Question: here is my activity code:-
'''
class event_images : AppCompatActivity() {
private var recyclerView: RecyclerView? = null
private var imageAdapter: Imageadapter? = null
private var img1: MutableList? = null
override fun onCreate(savedInstanceState: Bundle?) {
super.onCreate(savedInstanceState)
setContentView(R.layout.activity_event_images)
recyclerView = event_images
recyclerView?.setHasFixedSize(true)
recyclerView?.layoutManager = LinearLayoutManager(baseContext)
img1 = ArrayList()
imageAdapter = baseContext?.let { Imageadapter(it, img1 as ArrayList, true) }
recyclerView?.adapter = imageAdapter
val wimagesRef = FirebaseDatabase.getInstance().getReference().child("events")
e_imagesRef.addValueEventListener(object : ValueEventListener {
override fun onDataChange(dataSnapshot: DataSnapshot) {
for (snapshot in dataSnapshot.children){
val image = snapshot.getValue(IMG::class.java)
if (image != null){
event_images.visibility = View.VISIBLE
(img1 as ArrayList)?.add(image)
}
}
}
override fun onCancelled(error: DatabaseError) {
}
})
}
}
'''
here is adapter code:-
'''
class Imageadapter (private var mContext: Context,
private var mimages: List,
private var isActivity: Boolean = false) : RecyclerView.Adapter<Imageadapter.ViewHolder>() {
override fun onCreateViewHolder(parent: ViewGroup, viewType: Int): Imageadapter.ViewHolder {
val view = LayoutInflater.from(mContext).inflate(R.layout.images_adapter, parent, false)
return Imageadapter.ViewHolder(view)
}
override fun onBindViewHolder(holder: Imageadapter.ViewHolder, position: Int) {
val imageid = mimages[position]
Picasso.get().load(imageid.getImageUrl()).into(holder.ImageIv)
holder.Datetv.text = imageid.getDate()
holder.Venuetv.text = imageid.getVenue()
}
override fun getItemCount(): Int {
return mimages.size
}
class ViewHolder(itemView: View) : RecyclerView.ViewHolder(itemView) {
var ImageIv: ImageView = itemView.image_ret
var Datetv: TextView = itemView.date_ret
var Venuetv: TextView = itemView.venue_ret
}
'''
here is my model code:-
'''
class IMG {
private var ImageUrl: ImageView = ""
private var date: String = ""
private var venue: String = ""
constructor()
constructor(ImageUrl: ImageView,
date: String,
venue: String){
this.ImageUrl = ImageUrl
this.date= date
this.venue = venue
}
fun getDate(): String
{
return date
}
fun setDate(Date: String){
this.date = Date
}
fun getImageUrl(): String {
return ImageUrl
}
fun setImageUrl(ImageUrl: String){
this.ImageUrl = ImageUrl
}
fun getVenue(): String
{
return venue
}
fun setVenue(Venue: String){
this.venue = Venue
}
}
'''
The error my project is:-
> com.google.firebase.database.DatabaseException: Can't convert object of type java.lang.String to type com.example.events.Model.IMG at com.google.firebase.database.core.utilities.encoding.CustomClassMapper.convertBean(CustomClassMapper.java:436) at com.google.firebase.database.core.utilities.encoding.CustomClassMapper.deserializeToClass(CustomClassMapper.java:232) at com.google.firebase.database.core.utilities.encoding.CustomClassMapper.convertToCustomClass(CustomClassMapper.java:80) at com.google.firebase.database.DataSnapshot.getValue(DataSnapshot.java:203) at com.example.events.event_images$onCreate$2.onDataChange(event_images.kt:38) at com.google.firebase.database.core.ValueEventRegistration.fireEvent(ValueEventRegistration.java:75) at com.google.firebase.database.core.view.DataEvent.fire(DataEvent.java:63) at com.google.firebase.database.core.view.EventRaiser$1.run(EventRaiser.java:55) at android.os.Handler.handleCallback(Handler.java:938) at android.os.Handler.dispatchMessage(Handler.java:99) at android.os.Looper.loop(Looper.java:246) at android.app.ActivityThread.main(ActivityThread.java:8633) at java.lang.reflect.Method.invoke(Native Method) at com.android.internal.os.RuntimeInit$MethodAndArgsCaller.run(RuntimeInit.java:602) at com.android.internal.os.ZygoteInit.main(ZygoteInit.java:1130)
the snapshot of the db is:-

I don't know how solve this error.
Can someone help me solving this problem?
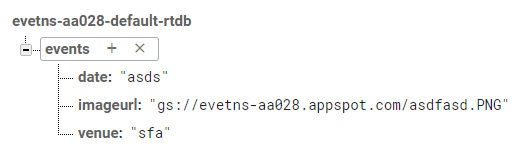
Answer: This means that the database encountered a single string property, where your code said it should expect an entire 'IMG' object in your 'snapshot.getValue(IMG::class.java)' call.
It's impossible for us to say for sure why this is, but check the 'events' node in your database, because at least one child node/property under it is a string value, instead of an 'IMG' object.
---
:
Your 'events' node contains the properties for a single event. So when you loop over 'dataSnapshot.children', the 'snapshot' variable will first point to the 'date' property, then to the 'imageurl' property, then to the 'venue' property. None of these properties is a valid 'IMG' object on their own, which is why the SDK throws an exception.
The best solution is to change your database to have/allow multiple events under the 'events' node:
'''
events: {
"-Mfdskheuheas...": {
date: "...",
imageurl: "..."
venue: "..."
},
"-Mzsdfhkerqas...": {
date: "...",
imageurl: "..."
venue: "..."
},
}
'''
You'd typically call 'push()' in your code to generate that extra level in the database, which generates keys of the type '-M...' above. Also see the documentation on <URL>.
Alternative if you really only want to have the properties of a single event under '/events', you can remove the loop from your 'onDataChange':
'''
override fun onDataChange(dataSnapshot: DataSnapshot) {
val image = dataSnapshot.getValue(IMG::class.java)
if (image != null){
event_images.visibility = View.VISIBLE
(img1 as ArrayList)?.add(image)
}
}
'''